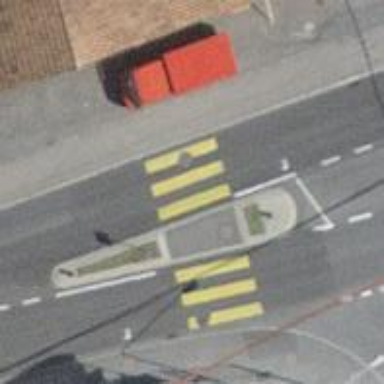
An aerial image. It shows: Uncontrolled zebra crossing with island. The crossing is marked with zebra stripes.